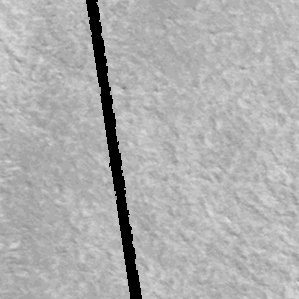
Label: frost